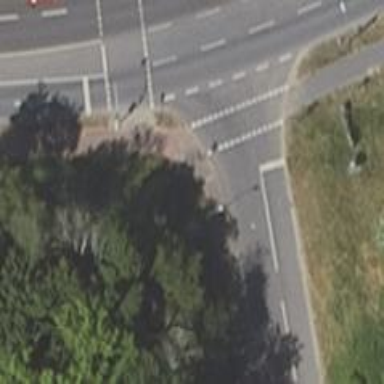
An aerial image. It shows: Crossing with traffic signals.